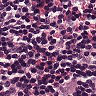
Metastatic tissue present: no